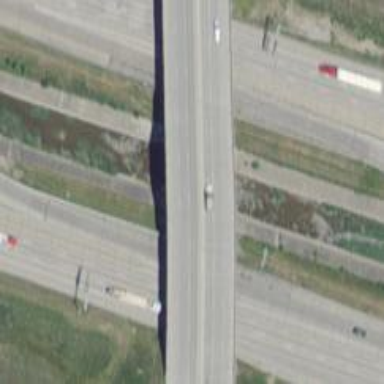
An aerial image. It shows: Concrete bridge pier.